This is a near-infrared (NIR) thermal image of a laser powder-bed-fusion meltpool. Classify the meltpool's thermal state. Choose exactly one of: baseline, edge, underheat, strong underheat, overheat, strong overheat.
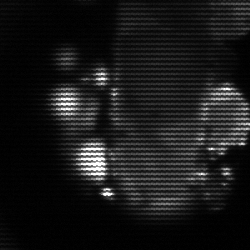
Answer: strong underheat